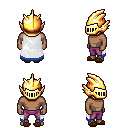
a pixel art fantasy rpg character, male body template, human, dark skin, white trimmed cape, magenta pants, ruby red short mohawk hairstyle, gold helm, brown slippers, four views (front, back, left, right), 2x2 character sprite sheet, small pixel art, hard edges, no anti-aliasing